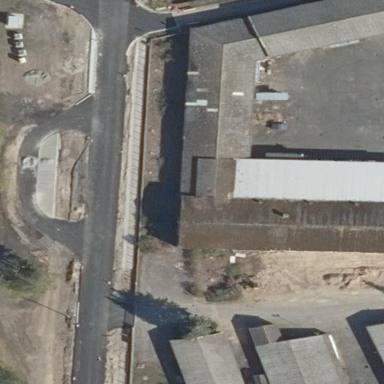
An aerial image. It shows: Part of building.